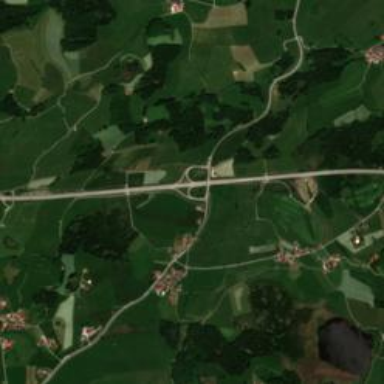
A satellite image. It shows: Motorway junction.